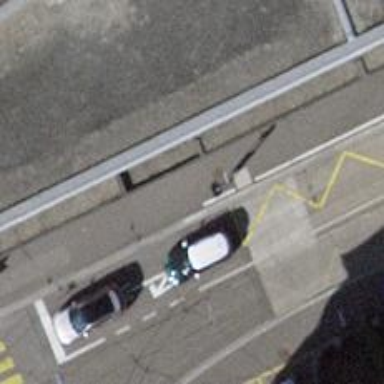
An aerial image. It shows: Platform for public transport is situated by the road.